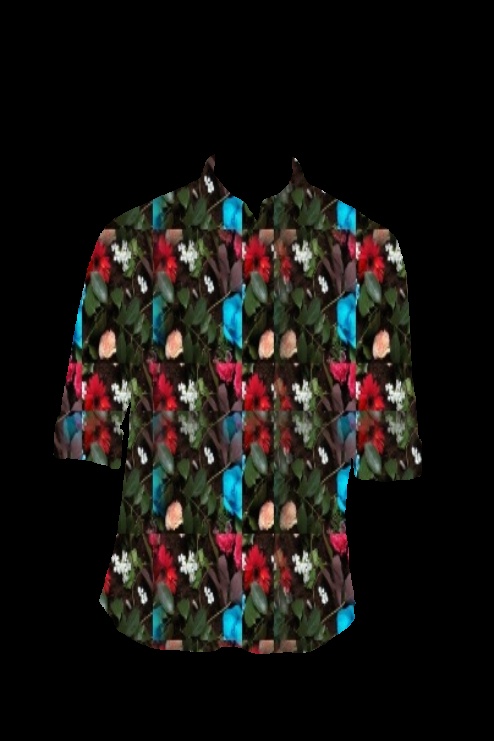
black multi floral print tee